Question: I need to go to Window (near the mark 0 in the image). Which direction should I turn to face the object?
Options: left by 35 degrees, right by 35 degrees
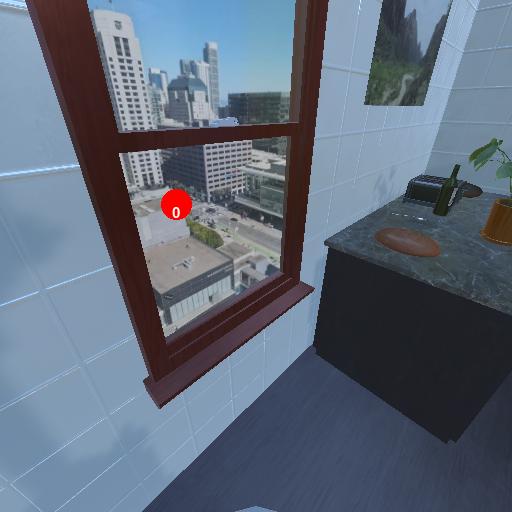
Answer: left by 35 degrees